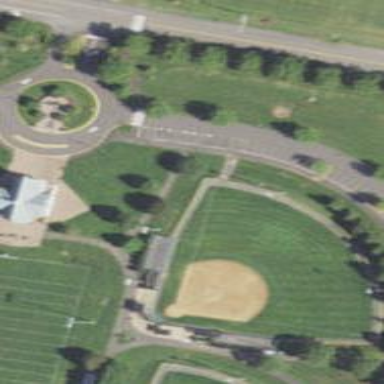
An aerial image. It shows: Softball pitch for leisure land activities.